Aerial crown-view tile of a tropical tree (Barro Colorado Island, Panama), acquired 20250616:
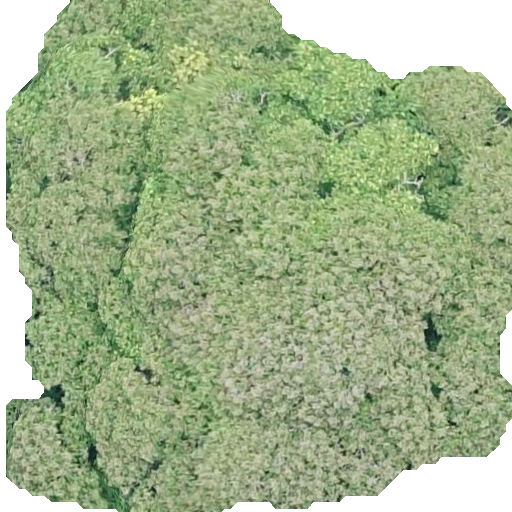
Species: Dipteryx oleifera
GBIF accepted scientific name: Dipteryx oleifera
Crown area: 344.702 m²